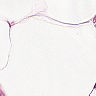
Metastatic tissue present: no